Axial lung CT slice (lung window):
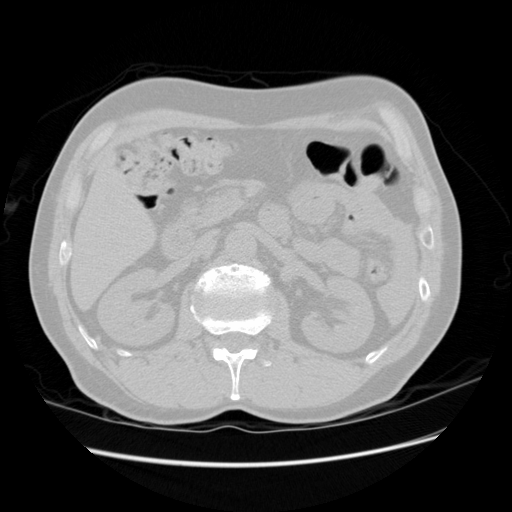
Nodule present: no